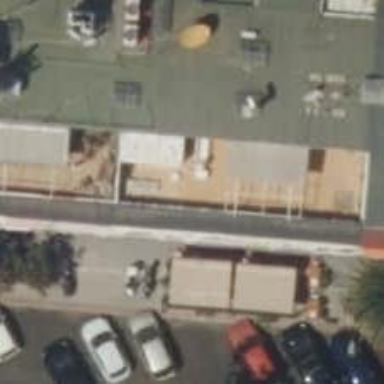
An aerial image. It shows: Restaurant.